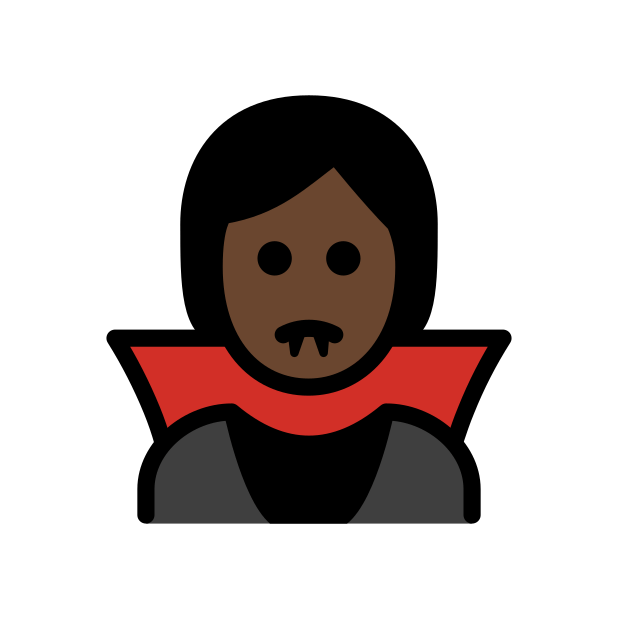
vampire: dark skin tone